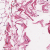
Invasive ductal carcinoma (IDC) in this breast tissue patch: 0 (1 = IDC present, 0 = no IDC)